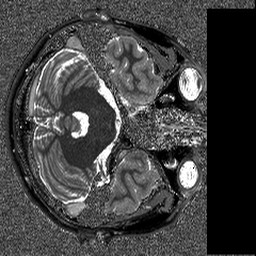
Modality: T1map
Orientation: axial
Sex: male